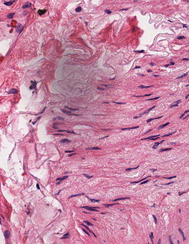
Tumor epithelial tissue: no
Tumor-associated stroma tissue: yes
Normal tissue: no